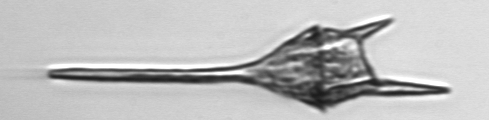
Label: Tripos_lineatus